Question: I have a very simple ASP.NET MVC4 page. It's rendering an edit form for the CustomerModel. The form displays correctly, but when I hit edit and post back, the model isn't being bound. Instead, all the properties of the CustomerModel are left at their defaults. Note that the correct controller method being invoked, so that's not the issue.
I can see the form values with matching names to the model properties (Id, Name, Description), but the model doesn't have them set.
Ideas?
Here is the model:
'''
public class CustomerModel
{
[Required]
public Guid Id;
[Required]
public string Name;
[Required]
public string Description;
}
'''
And here is the relevant controller method:
'''
[HttpPost]
[ValidateAntiForgeryToken]
public ActionResult Edit(CustomerModel customerModel)
{
if (ModelState.IsValid)
{
//...Do stuff
return RedirectToAction("Index");
}
return View(customerModel);
}
'''
Finally, here is a screen shot of the form collection with the populated values:

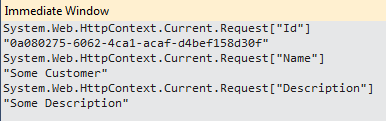
Answer: Your model has public fields but not public properties, these are not the same.
Change to:
'''
public class CustomerModel
{
[Required]
public Guid Id {get; set;}
[Required]
public string Name {get; set;}
[Required]
public string Description {get; set;}
}
'''
The default MVC model binder will work with properties, not fields.
More about this here - <URL>